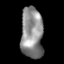
Tissue: lung
Cell type: Epithelial cells
Senescence score: 0.07392
Nuclear area (px): 1100
Mean DAPI intensity: 140.58